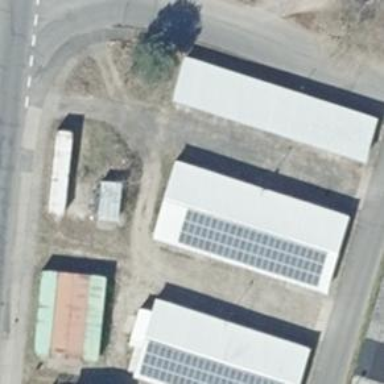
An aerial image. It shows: Solar photovoltaic panel generator producing electricity in small installation.